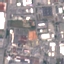
Label: Industrial